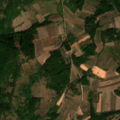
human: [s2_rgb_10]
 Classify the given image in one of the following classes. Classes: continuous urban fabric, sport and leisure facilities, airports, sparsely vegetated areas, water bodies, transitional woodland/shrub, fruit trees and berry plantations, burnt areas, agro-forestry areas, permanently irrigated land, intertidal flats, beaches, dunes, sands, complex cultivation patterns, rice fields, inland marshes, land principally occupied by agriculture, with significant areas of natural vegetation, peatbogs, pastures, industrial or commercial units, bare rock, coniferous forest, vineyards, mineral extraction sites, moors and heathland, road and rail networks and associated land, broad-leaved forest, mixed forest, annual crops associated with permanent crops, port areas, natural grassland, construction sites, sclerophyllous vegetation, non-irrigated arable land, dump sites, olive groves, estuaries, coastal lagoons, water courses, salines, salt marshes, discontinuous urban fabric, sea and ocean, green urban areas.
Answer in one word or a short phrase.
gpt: complex cultivation patterns, land principally occupied by agriculture, with significant areas of natural vegetation, broad-leaved forest